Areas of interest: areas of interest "Commercial service"
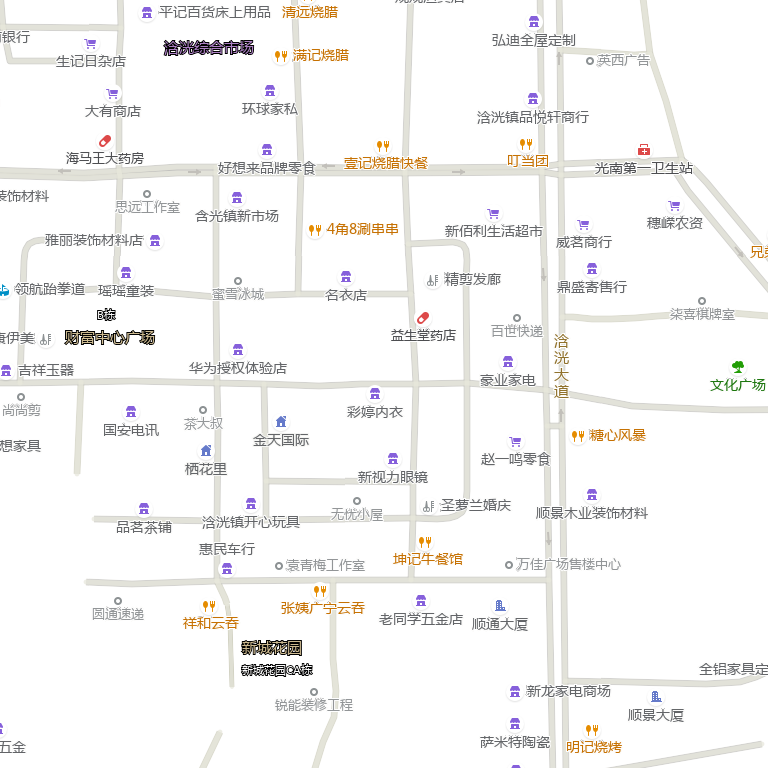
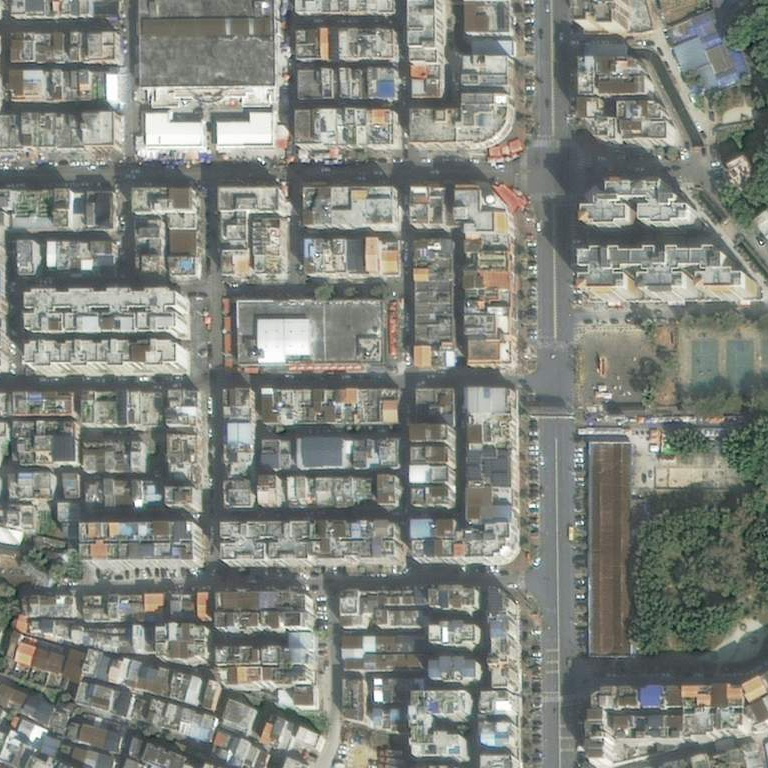